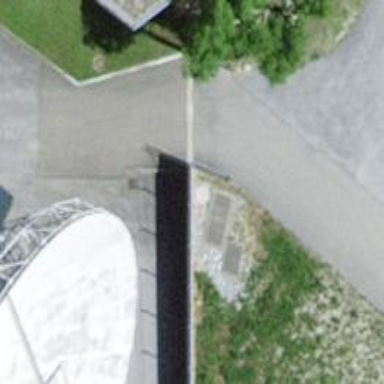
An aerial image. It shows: Gate.